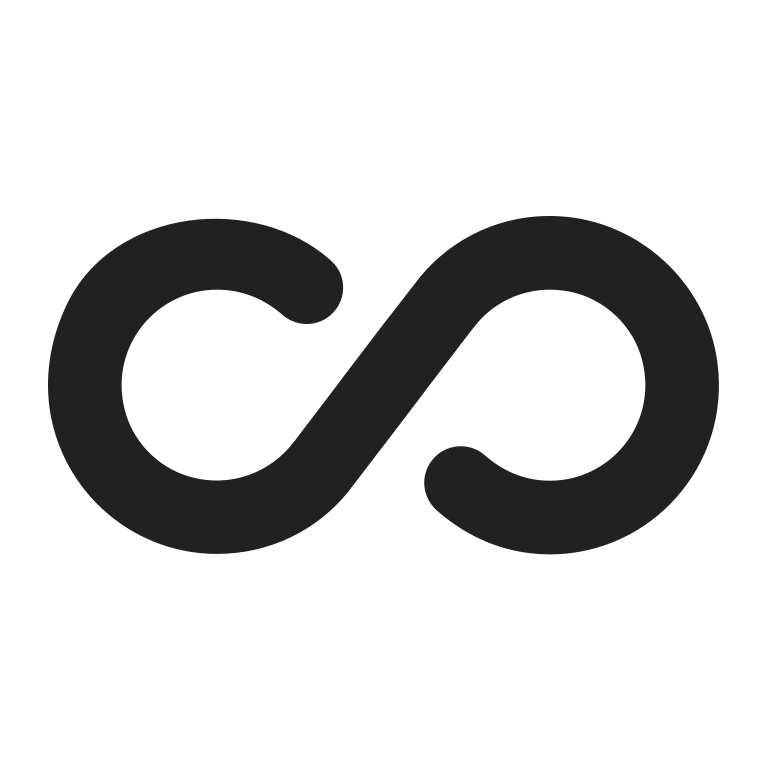
infinity high contrast